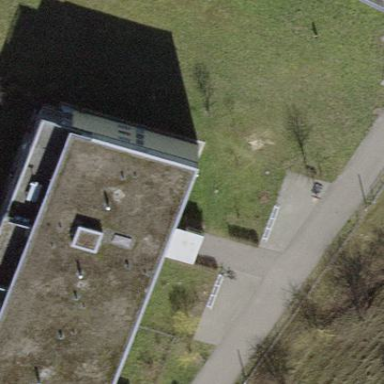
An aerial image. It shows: Building with flat roof.